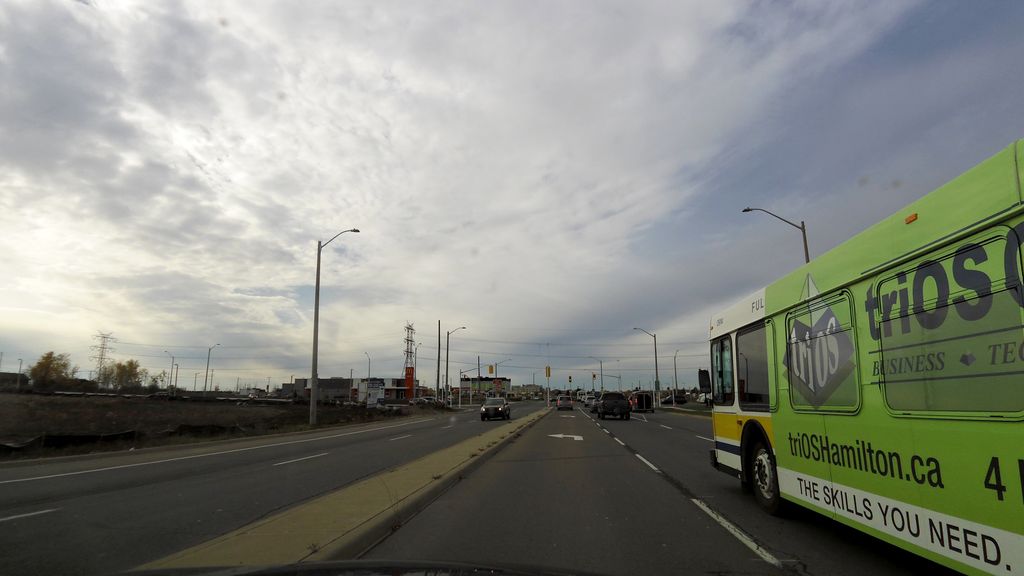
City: hamilton